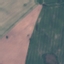
Label: AnnualCrop